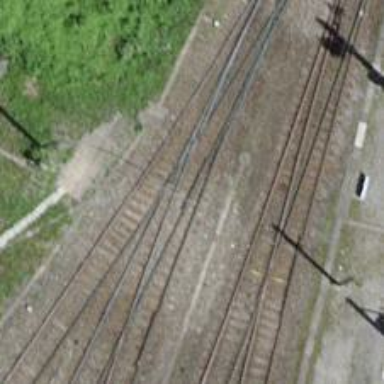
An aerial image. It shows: Single-track electrified railway siding with contact line for service.